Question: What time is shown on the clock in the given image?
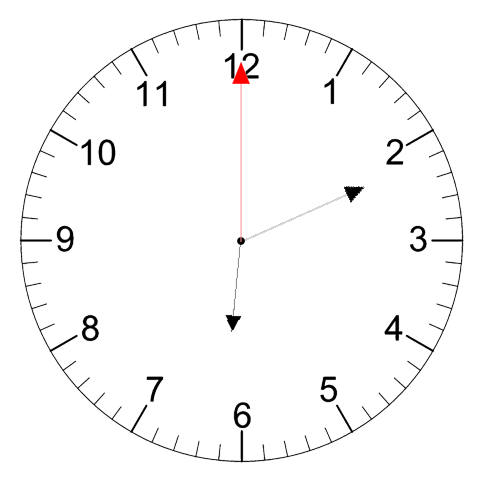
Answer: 06:11:00